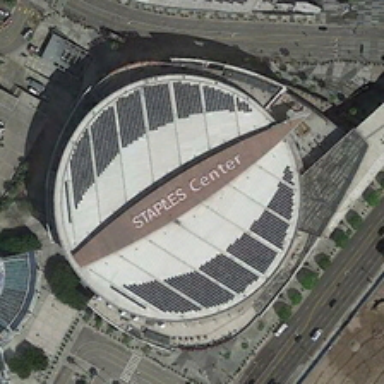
A circle center building is near a road .